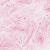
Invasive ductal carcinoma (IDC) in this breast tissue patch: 0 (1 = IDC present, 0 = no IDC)